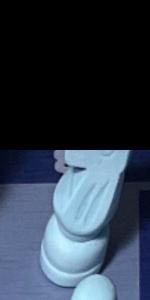
Label: Knight_White